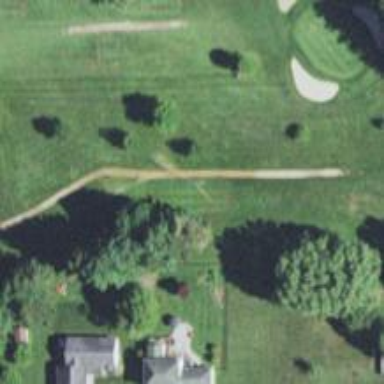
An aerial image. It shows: Golf tee.